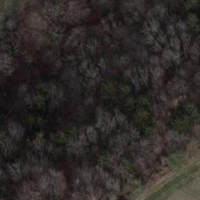
EUNIS habitat code: 41
Species observed at this site:
Mercurialis perennis